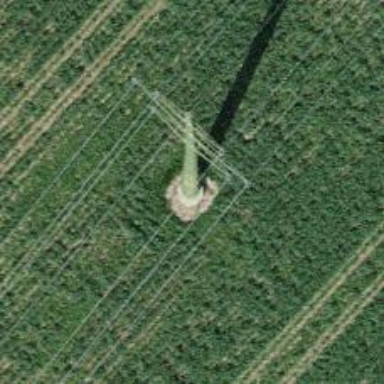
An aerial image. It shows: Power tower.